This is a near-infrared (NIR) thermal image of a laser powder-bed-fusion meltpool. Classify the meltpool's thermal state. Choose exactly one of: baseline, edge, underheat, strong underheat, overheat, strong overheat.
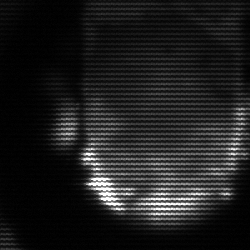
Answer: baseline